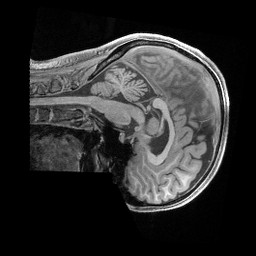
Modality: T1w
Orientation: sagittal
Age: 28
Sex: female
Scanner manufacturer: siemens
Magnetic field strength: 3 T
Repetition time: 2.4 s
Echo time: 0.00241 s